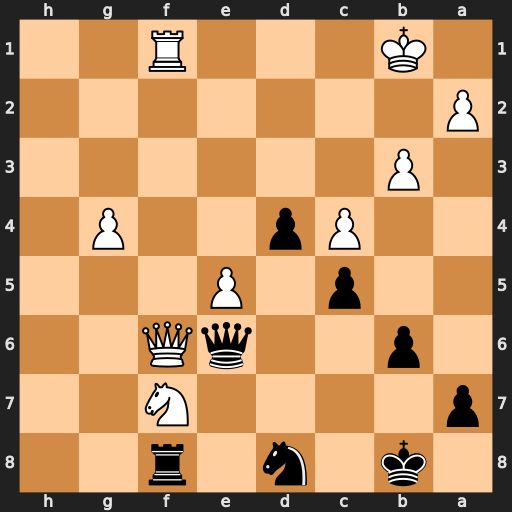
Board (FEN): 1k1n1r2/p4N2/1p2qQ2/2p1P3/2Pp2P1/1P6/P7/1K3R2
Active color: b
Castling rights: -
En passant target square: -
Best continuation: Qxf6 exf6 Nxf7